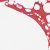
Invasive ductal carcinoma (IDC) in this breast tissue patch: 0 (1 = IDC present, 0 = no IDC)